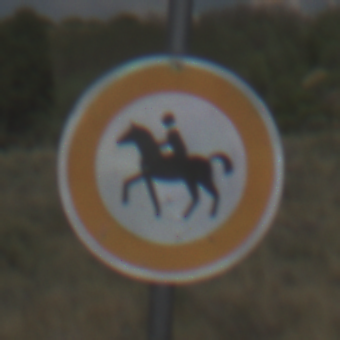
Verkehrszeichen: VerbotReiter
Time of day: Midday
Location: Outdoor (Nature)
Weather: PartlyCloudy
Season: NotSpecified
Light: Natural